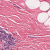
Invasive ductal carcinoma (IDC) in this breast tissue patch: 0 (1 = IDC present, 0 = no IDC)